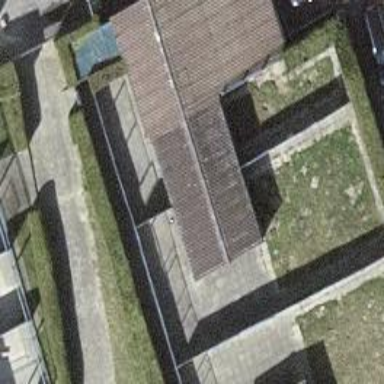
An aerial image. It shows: View of roof of building.